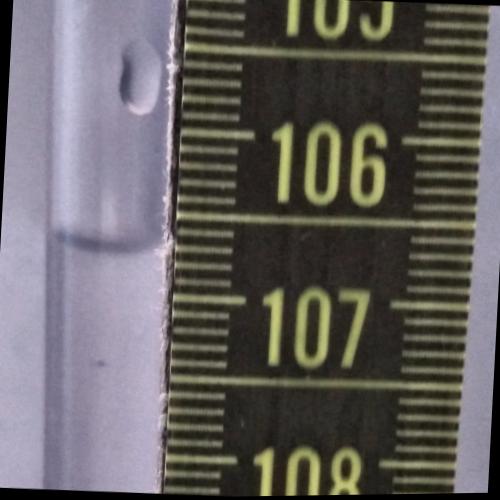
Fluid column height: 106.7 cm